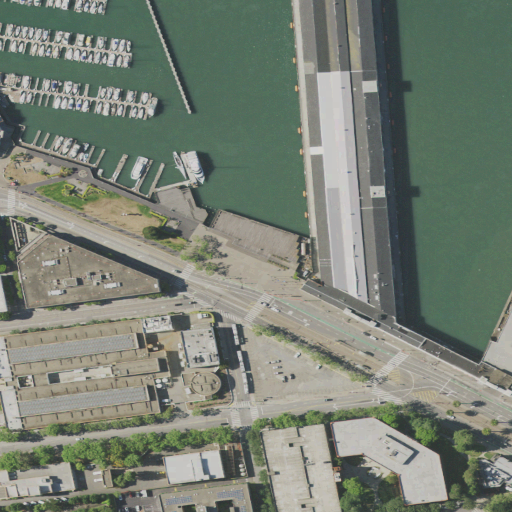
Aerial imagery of cape in California named North Point containing high intensity development, open water, medium intensity development, low intensity development, and barren land